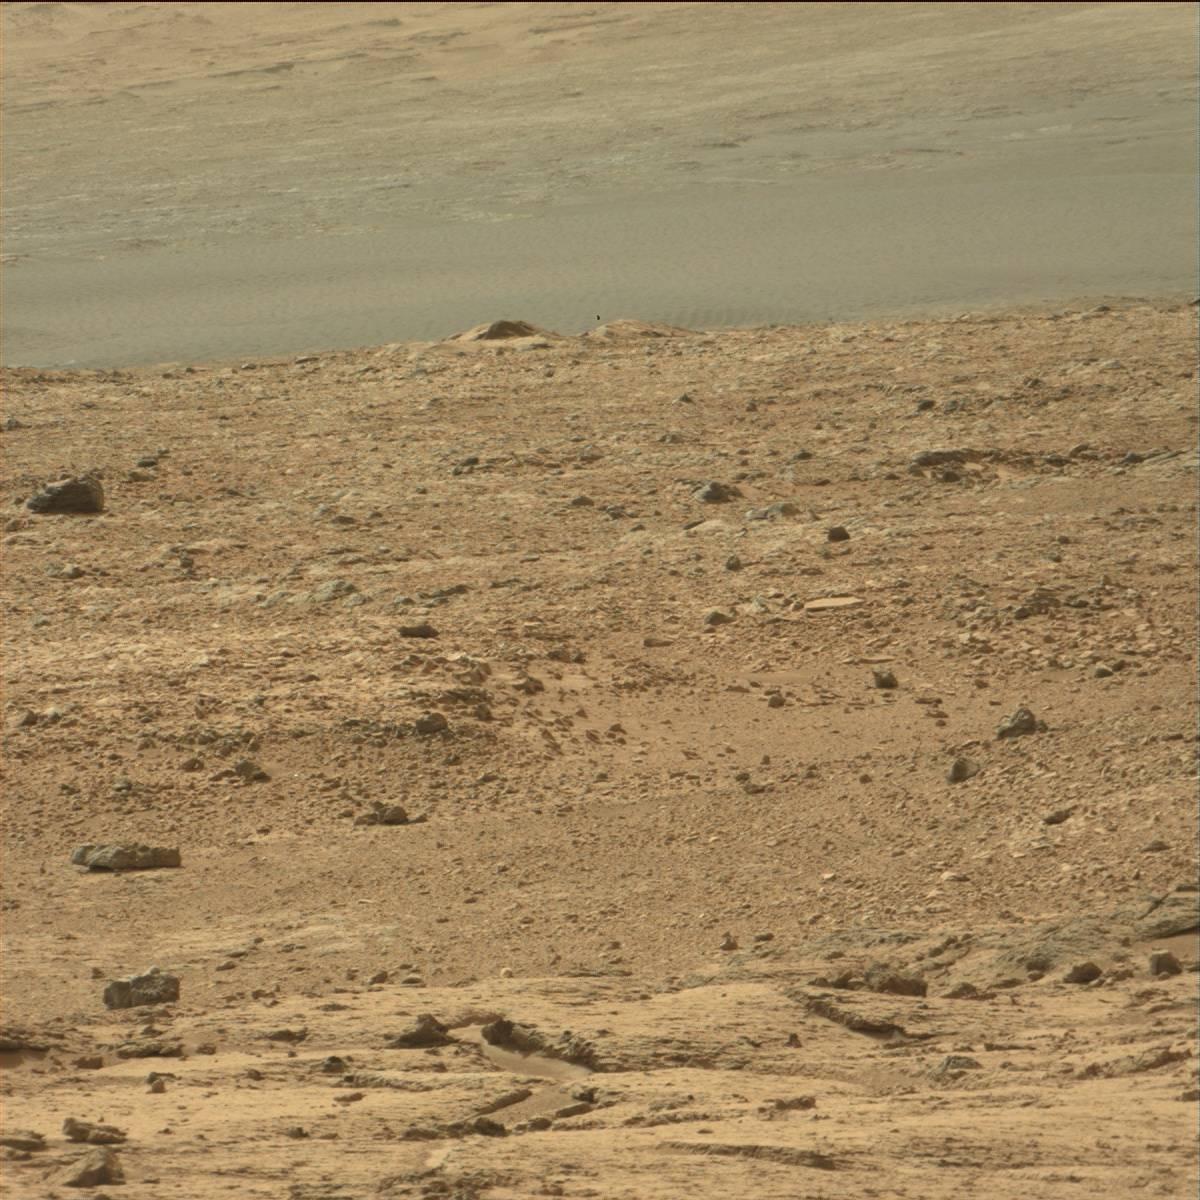
Terrain classes present: Bedrock, Ridge, Rock, Sand / Soil